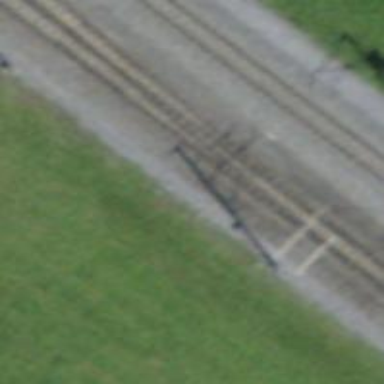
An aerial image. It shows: Narrow-gauge railway with 1 track. The tracks are electrified with contact line.